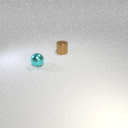
small cyan metal sphere in front of small brown metal cylinder